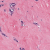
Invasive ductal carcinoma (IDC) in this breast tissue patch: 1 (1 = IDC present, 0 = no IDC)